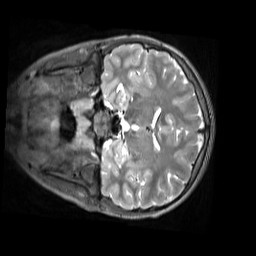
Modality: T2w
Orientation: coronal
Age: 13
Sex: male
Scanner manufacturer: siemens
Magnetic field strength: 3 T
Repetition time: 3.2 s
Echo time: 0.408 s